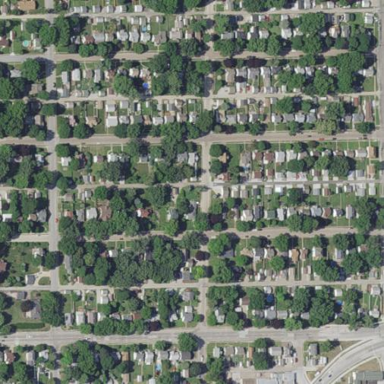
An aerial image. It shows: Residential area within neighborhood.